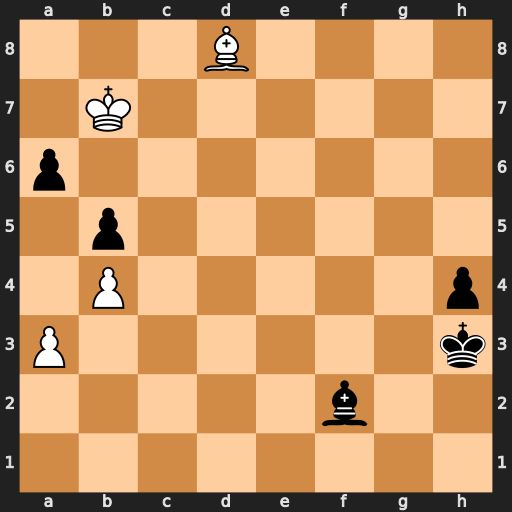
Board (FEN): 3B4/1K6/p7/1p6/1P5p/P6k/5b2/8
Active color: w
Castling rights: -
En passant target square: -
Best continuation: Kxa6 Kg2 Bxh4 Bxh4 Kxb5